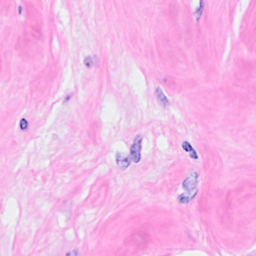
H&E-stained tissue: Breast